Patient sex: F
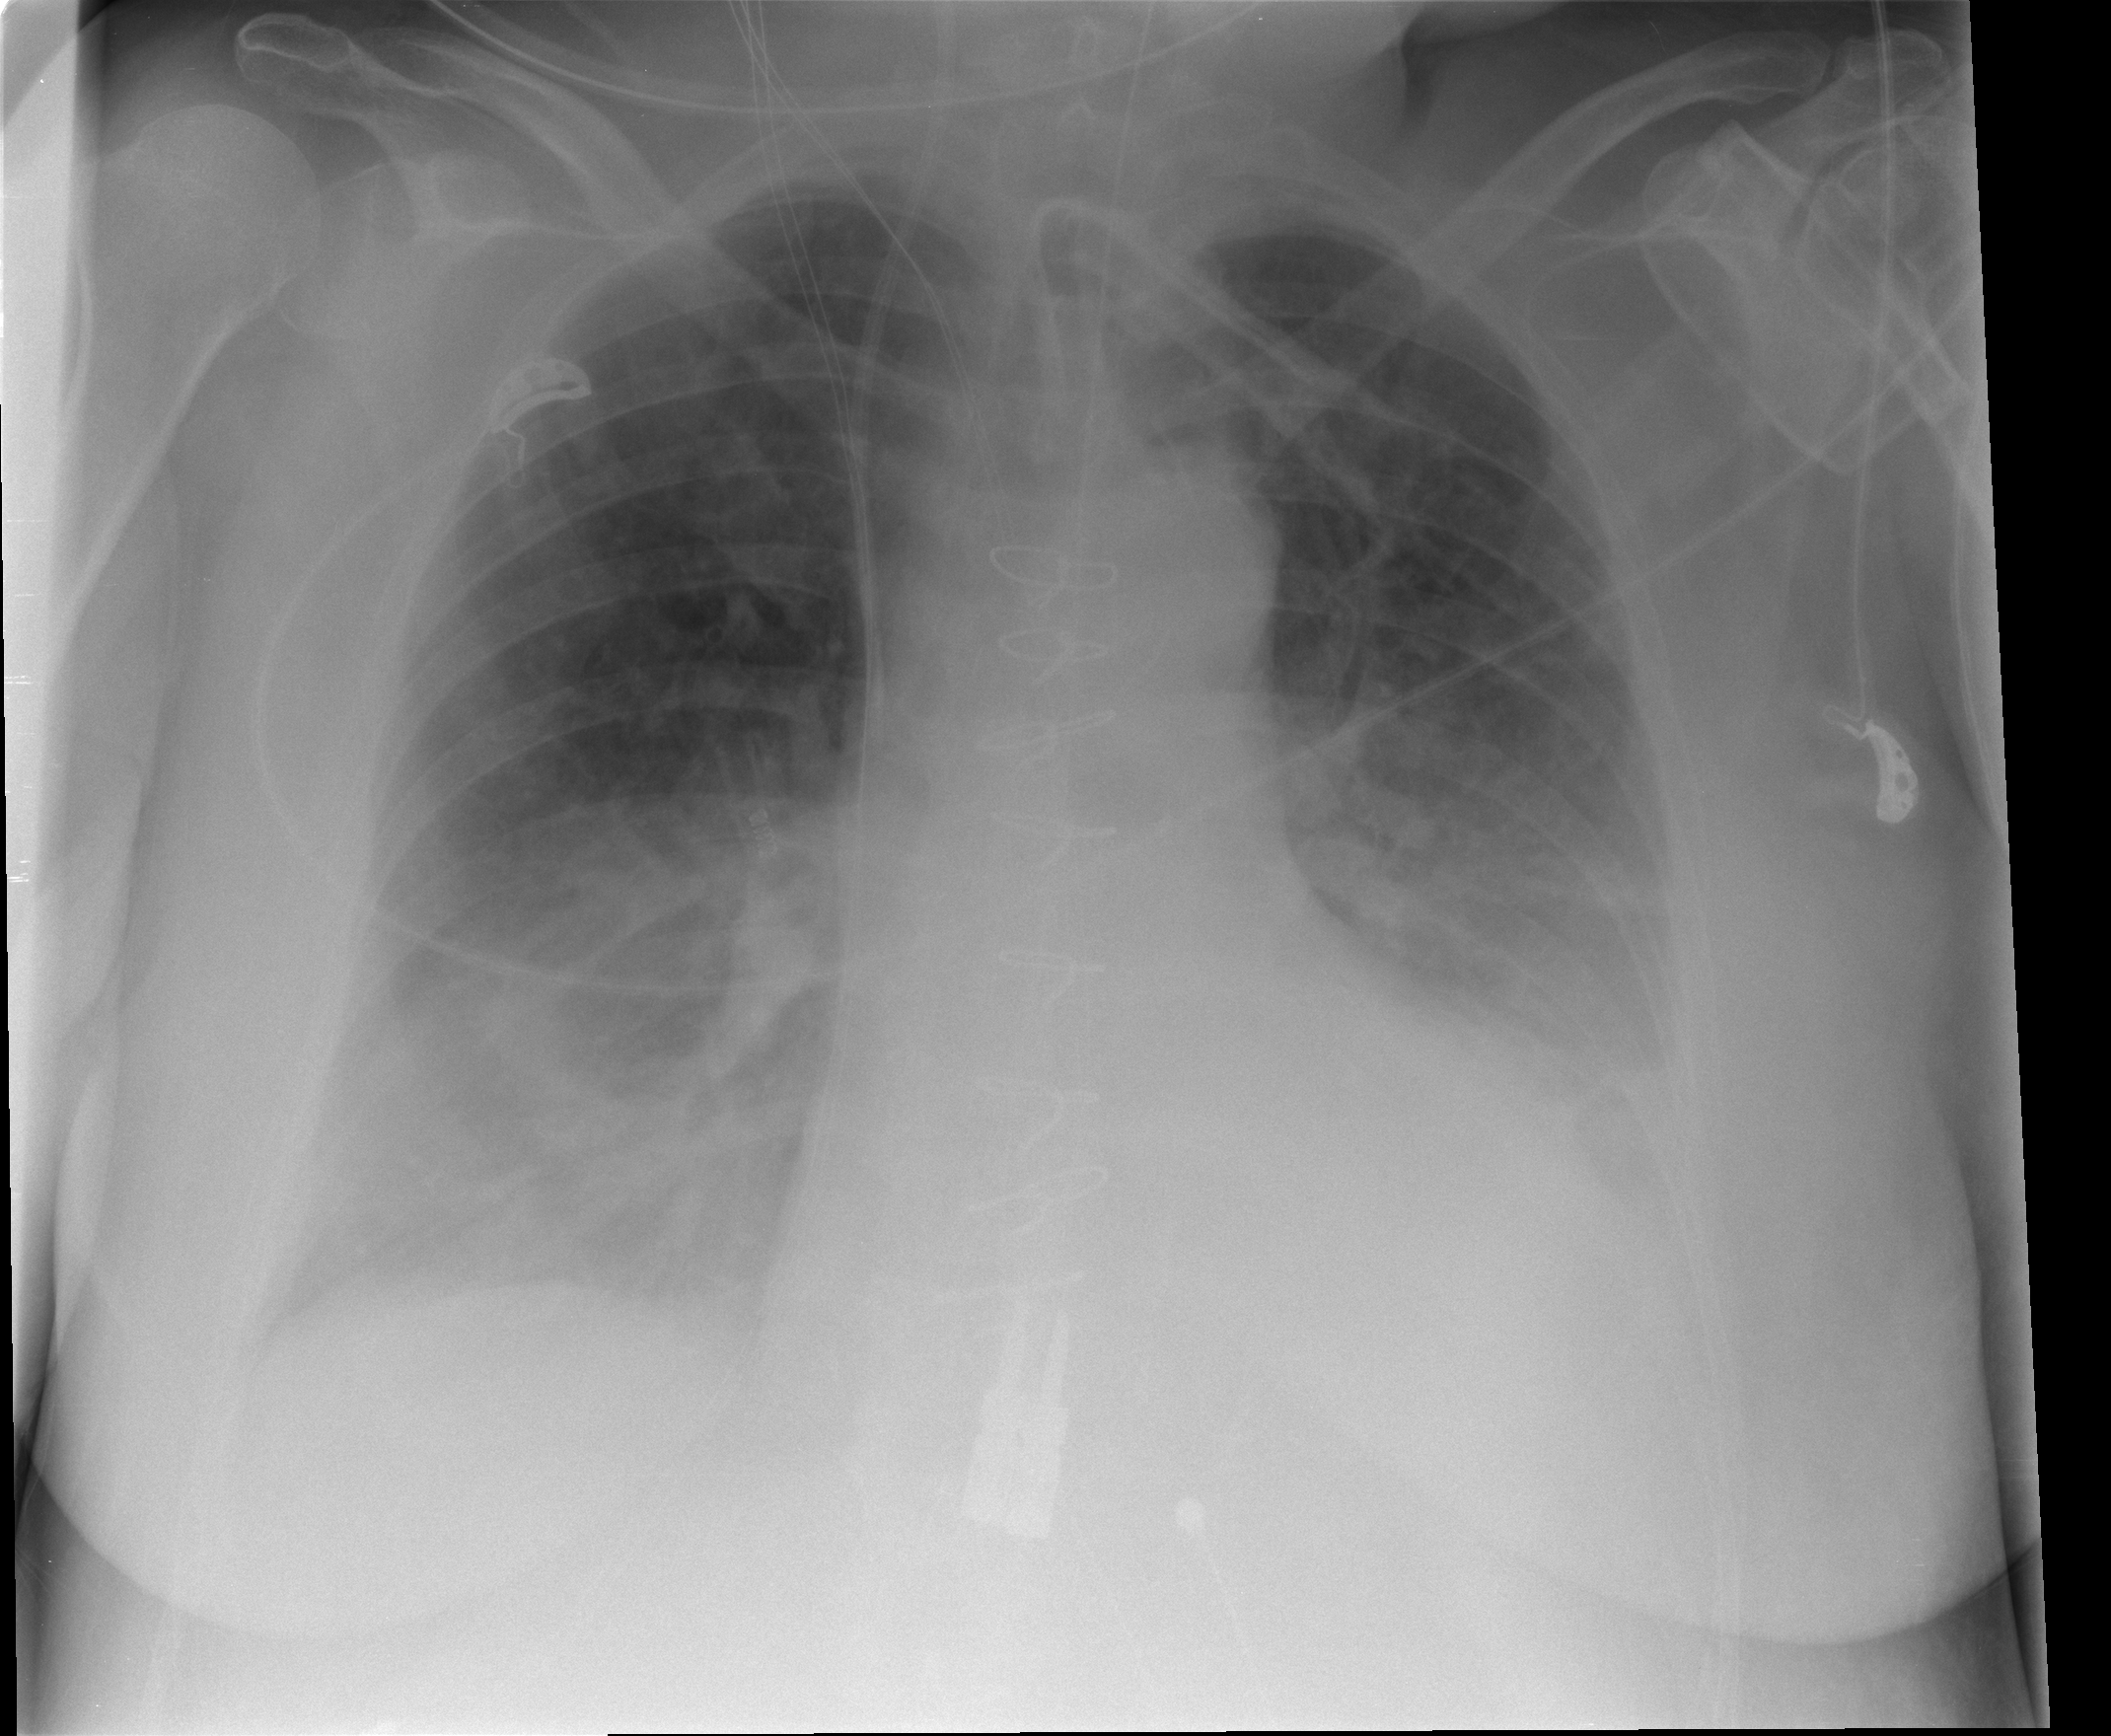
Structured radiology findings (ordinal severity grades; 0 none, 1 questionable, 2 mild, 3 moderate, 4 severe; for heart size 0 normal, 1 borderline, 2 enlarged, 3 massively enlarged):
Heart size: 1
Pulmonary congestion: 0
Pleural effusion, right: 2
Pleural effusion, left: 2
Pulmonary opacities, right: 0
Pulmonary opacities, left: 0
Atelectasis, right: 2
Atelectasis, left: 2